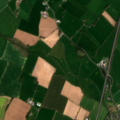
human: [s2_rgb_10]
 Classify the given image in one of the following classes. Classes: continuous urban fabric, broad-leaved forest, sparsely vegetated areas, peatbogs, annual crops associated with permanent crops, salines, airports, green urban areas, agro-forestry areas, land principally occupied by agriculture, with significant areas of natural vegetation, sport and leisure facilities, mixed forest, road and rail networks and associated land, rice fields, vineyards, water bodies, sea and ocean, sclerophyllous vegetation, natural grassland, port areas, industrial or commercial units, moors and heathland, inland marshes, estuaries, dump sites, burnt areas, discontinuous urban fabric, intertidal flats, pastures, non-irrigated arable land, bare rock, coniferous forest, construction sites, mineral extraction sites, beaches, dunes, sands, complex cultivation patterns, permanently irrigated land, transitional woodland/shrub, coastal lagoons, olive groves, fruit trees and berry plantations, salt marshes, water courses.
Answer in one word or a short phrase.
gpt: discontinuous urban fabric, non-irrigated arable land, pastures